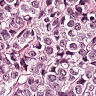
Metastatic tissue present: yes